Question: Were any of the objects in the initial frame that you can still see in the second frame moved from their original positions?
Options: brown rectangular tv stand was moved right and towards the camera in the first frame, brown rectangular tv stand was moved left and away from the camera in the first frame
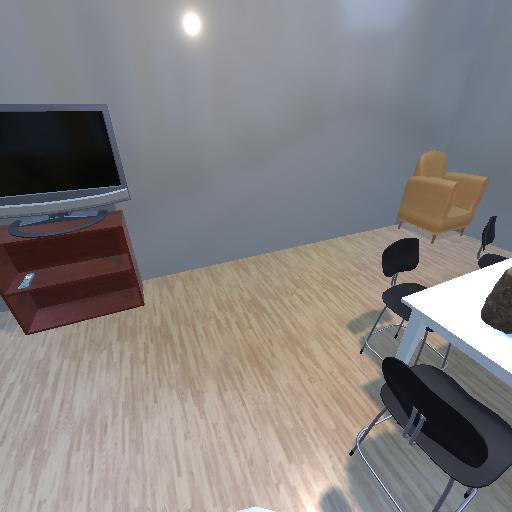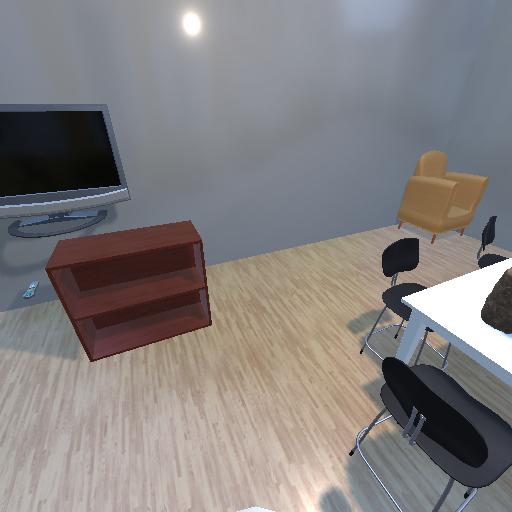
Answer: brown rectangular tv stand was moved right and towards the camera in the first frame